Question: I'm having some problems with charset encodings. I'm using AdvancedRTFEditorKit (free closed source library: <URL>.
If I copy some special characters (escrzyaie) from MS Word and paste them into sample delivered with AdvancedRtfEditorKit library, everything works fine. But if I do the same with my really simple SSCCE which uses AdvancedRTFEditorKit, then they appear as just rectangles. Do you know what I'm doing wrong?

This problem only occurs with MS Office products. LibreOffice works fine.
My SSCCE:
'''
public static void main(String[] args) {
JFrame frame = new JFrame();
frame.setSize(350, 300);
frame.setDefaultCloseOperation(JFrame.EXIT_ON_CLOSE);
JTextPane pane = new JTextPane();
pane.setEditorKit(new AdvancedRTFEditorKit());
frame.add(pane);
frame.setVisible(true);
}
'''
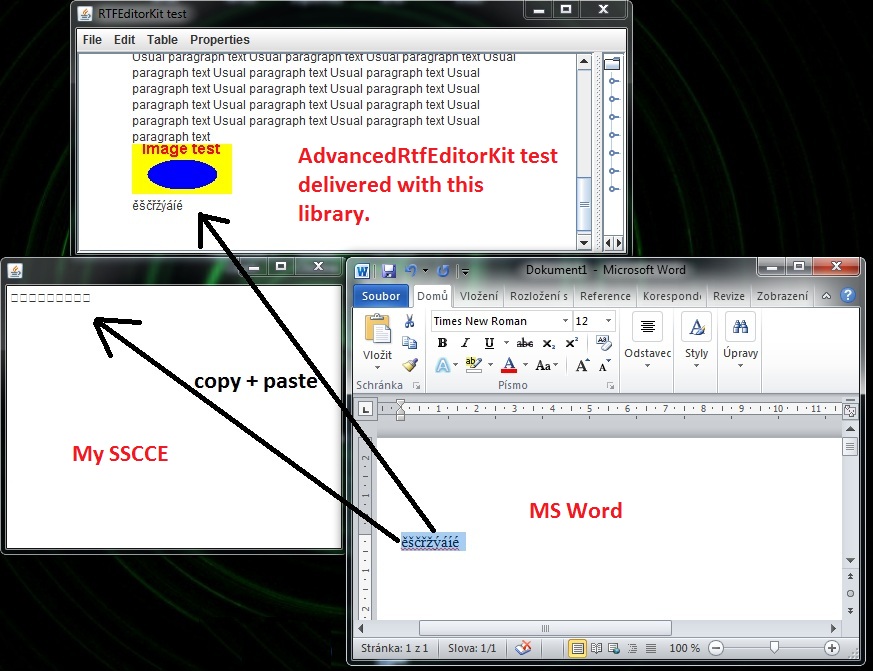
Answer: After many changes in my code I figured out there isn't any problem with my app. My problem was just running app directly from NetBeans IDE. I don't know why, but IDE somehow encode/decode interaction with OS.